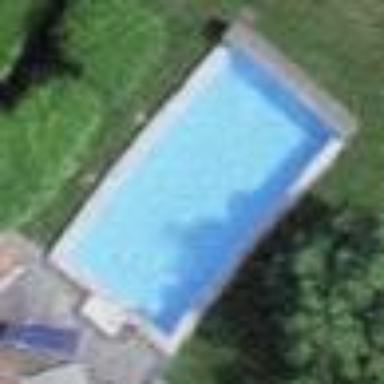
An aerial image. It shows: Swimming pool located in leisure land.